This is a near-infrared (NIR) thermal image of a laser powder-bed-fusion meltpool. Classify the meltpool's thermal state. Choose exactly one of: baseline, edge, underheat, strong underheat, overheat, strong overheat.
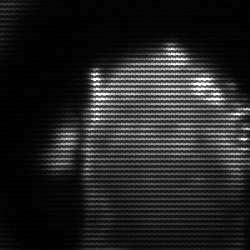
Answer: baseline